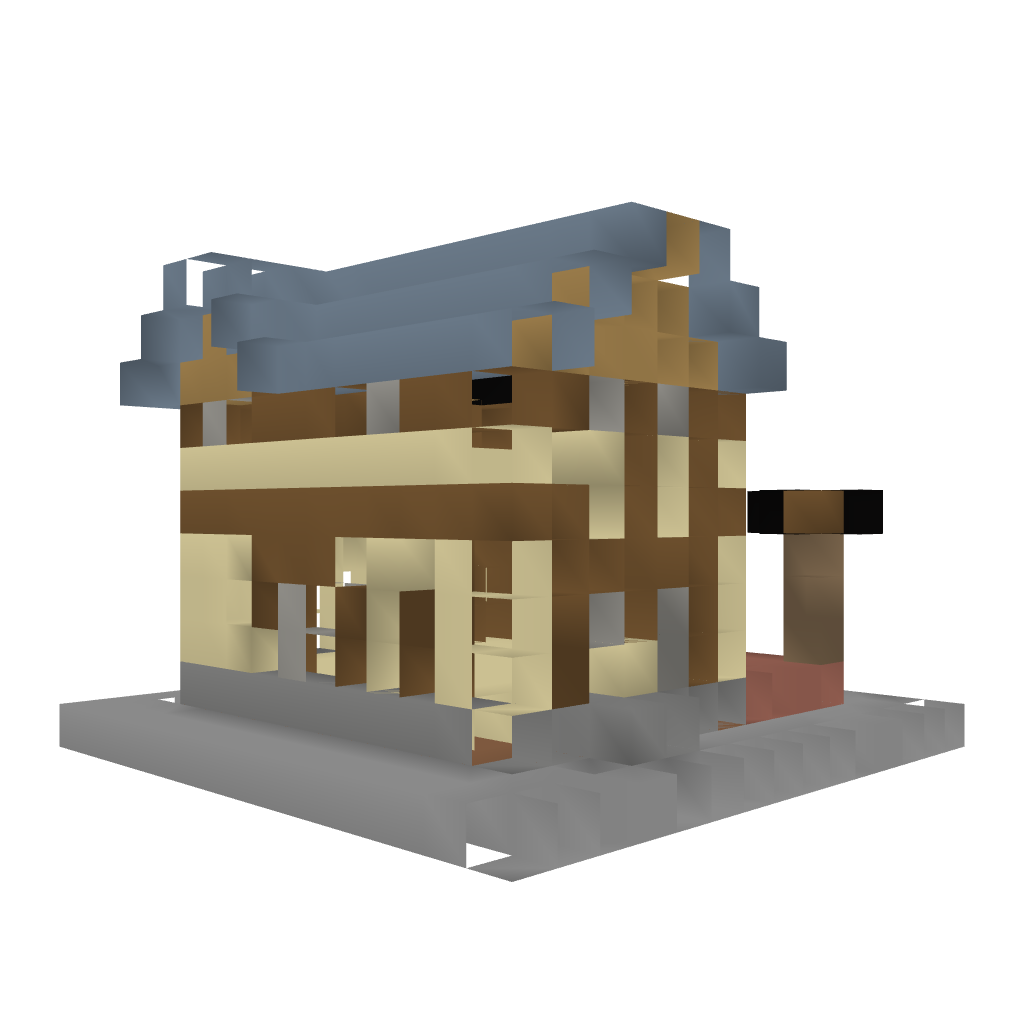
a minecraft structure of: Ultima Online Housing - Two Storey Villa